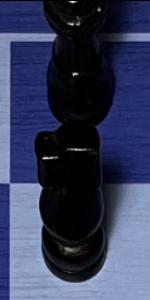
Label: Knight_Black